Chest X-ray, PA view. Patient: 56 years old, sex M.
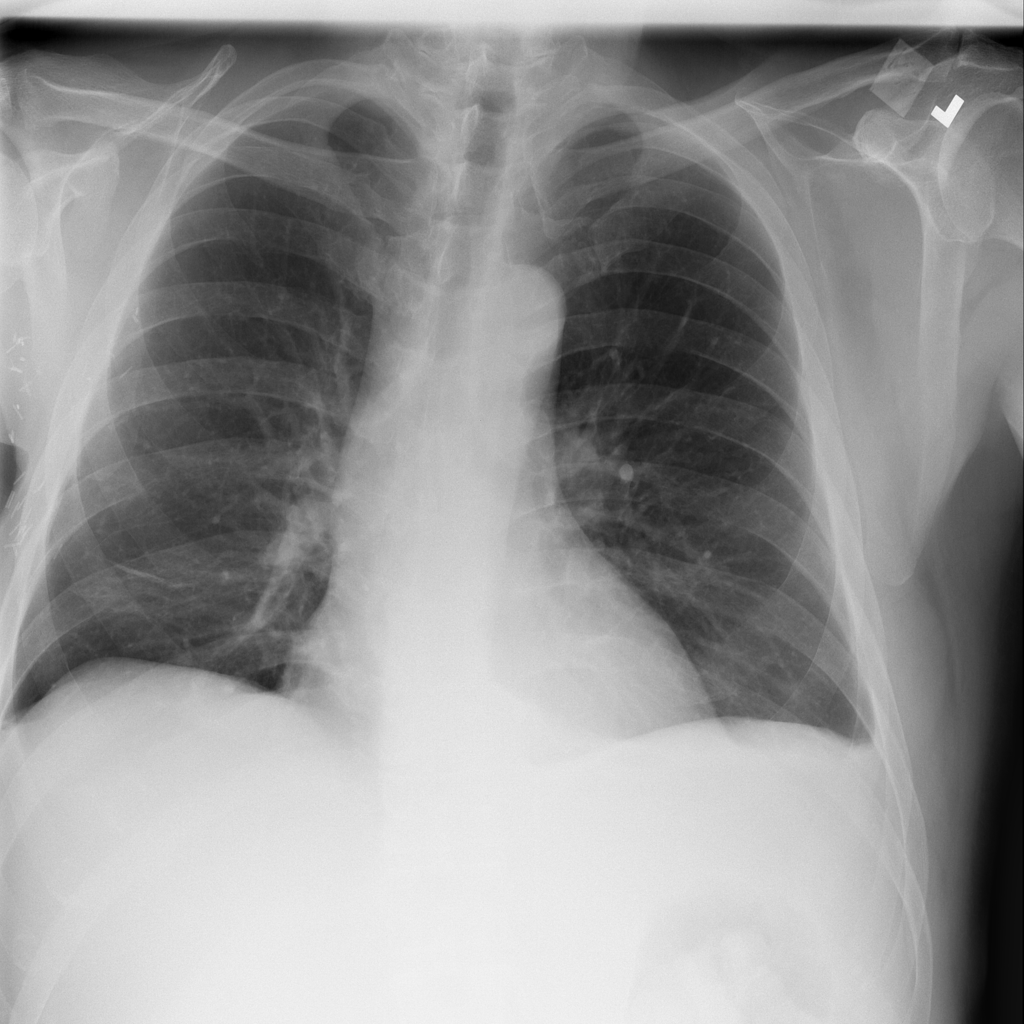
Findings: Atelectasis, Effusion